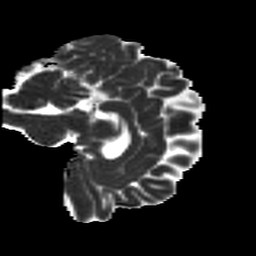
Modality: MD
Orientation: sagittal
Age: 22
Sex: male
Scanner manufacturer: ge
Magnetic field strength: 3 T
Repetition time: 7.8 s
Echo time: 0.0607 s